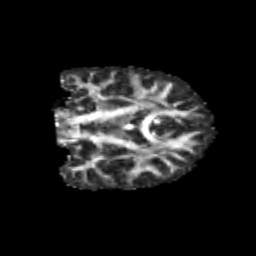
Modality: FA
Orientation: coronal
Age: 13
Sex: female
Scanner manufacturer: siemens
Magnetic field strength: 3 T
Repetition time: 3.8 s
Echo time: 0.07 s